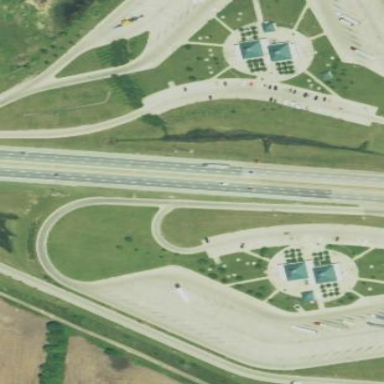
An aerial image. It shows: Rest area on the road with picnic tables.